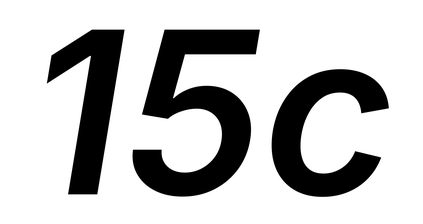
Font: Inter-Italic_SemiBold_Italic